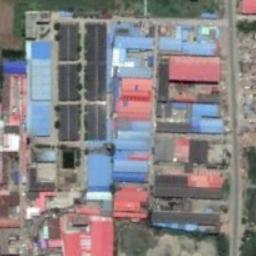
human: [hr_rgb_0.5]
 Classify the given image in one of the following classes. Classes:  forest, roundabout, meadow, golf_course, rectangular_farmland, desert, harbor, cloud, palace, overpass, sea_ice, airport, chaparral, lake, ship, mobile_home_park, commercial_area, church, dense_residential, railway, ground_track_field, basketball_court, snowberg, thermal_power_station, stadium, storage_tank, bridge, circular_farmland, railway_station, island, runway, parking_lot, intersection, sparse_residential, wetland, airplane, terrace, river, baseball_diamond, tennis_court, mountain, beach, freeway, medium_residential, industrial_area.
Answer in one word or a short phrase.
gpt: industrial_area